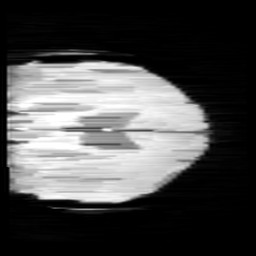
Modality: minIP
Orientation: coronal
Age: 11
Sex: male
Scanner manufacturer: siemens
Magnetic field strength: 3 T
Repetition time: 0.027 s
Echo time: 0.02 s